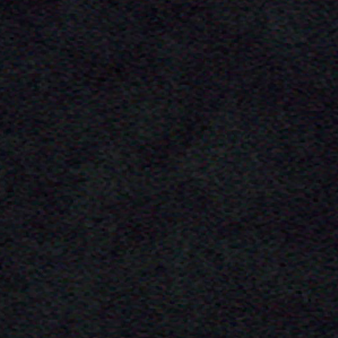
Label: other